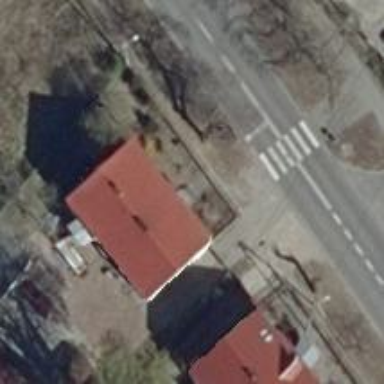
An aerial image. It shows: Residential building.